Question: I have an Automator workflow that returns a list, an 'NSArray' of 'NSString's, in the example below "FN3", "VN3", "NN3", "organization", and "notCancelled" (sorry for the German, but I think the image is clear anyway).
This list is input to an AppleScript action, which for testing purposes simply returns the input. This AppleScript action ignore the input (this is indicated by the link between both actions).
Strangely, the output is an empty list:

What am I doing wrongly?
I just realized the following:
When I use my own Obj-C action as input to the AppleScript action, the log file says between the end of my action, and the begin of the AppleScript action (translated): "Conversion of files/folders to files/folders terminated".
When I replace my own Obj-C action by a standard "Ask for text" action, everything works fine, and the log message before the AppleScript action says (translated): "Conversion of text to text terminated".
So, apparently, my Obj-C action returns something in the wrong format. What is the correct one?
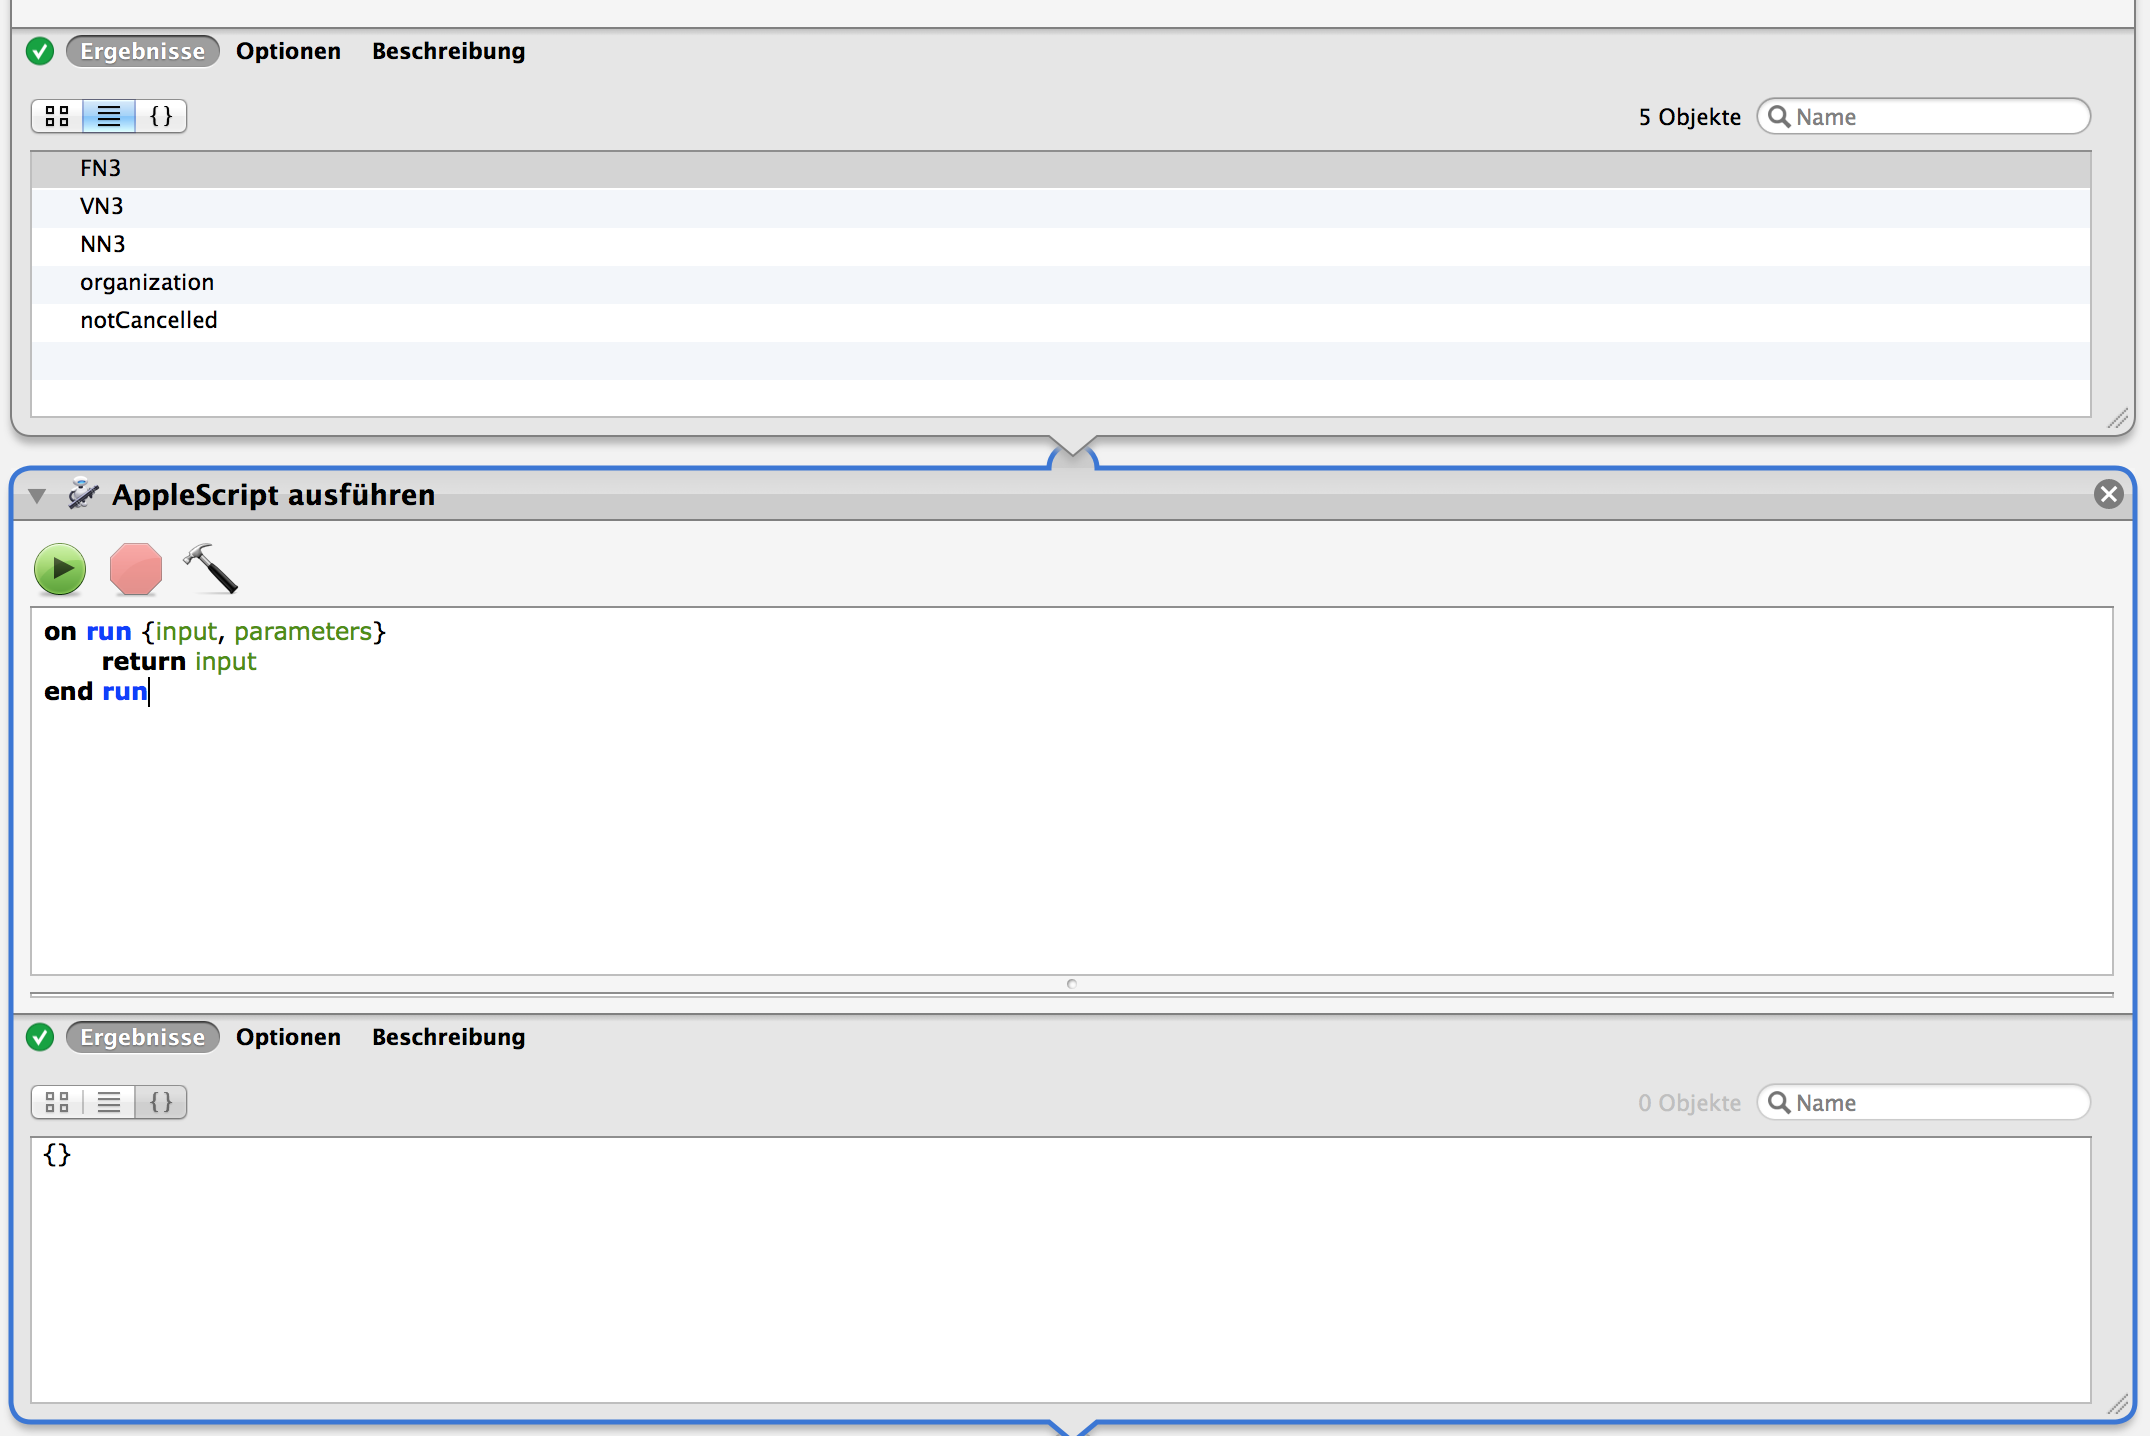
Answer: I found the problem:
My Obj-C action had in its Info.plist a wrong output type specified. By default, it was:

For this reason, a conversion action tried to convert paths (which the action does not provide) to an appropriate input for the AppleScript action.
The correct setting is (in my case):

With this setting, the AppleScript action correctly outputs the input strings.